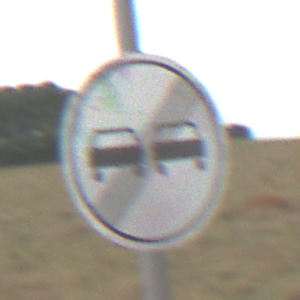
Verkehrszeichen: EndeUeberholverbot
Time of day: Midday
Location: Outdoor (Nature)
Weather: PartlyCloudy
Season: NotSpecified
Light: Natural